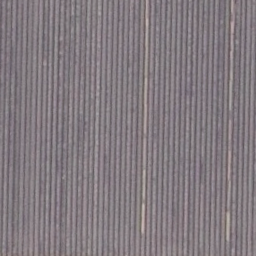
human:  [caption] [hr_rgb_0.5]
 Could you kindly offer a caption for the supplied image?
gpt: It is a piece of farmland .

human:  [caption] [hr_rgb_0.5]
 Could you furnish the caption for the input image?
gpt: There is a piece of farmland .

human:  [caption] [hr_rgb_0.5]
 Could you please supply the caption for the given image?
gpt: There is a piece of cropland .

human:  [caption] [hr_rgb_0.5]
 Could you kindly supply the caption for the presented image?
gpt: It is a piece of cropland .

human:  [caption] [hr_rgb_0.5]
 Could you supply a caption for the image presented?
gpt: Here is a piece of farmland .